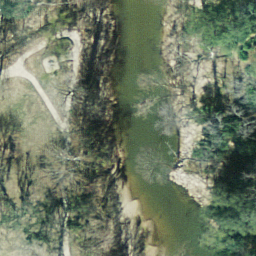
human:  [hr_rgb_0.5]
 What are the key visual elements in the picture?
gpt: river